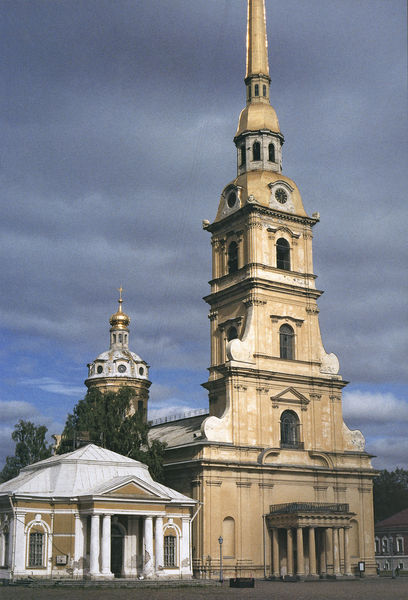
Titel: St. Peter und Paul in St. Petersburg
Künstler: Domenico Trezzini
Standort: St. Petersburg, Kathedrale St. Peter und Paul (EU - Russland)
Schlagwörter: baum, himmel, wolken, bäume, gelb, fenster, orange, säulen, spitze, kirche, gold, turm, fassade, russland, kuppel, stil, foto, fotografie, spiel, kreuz, paul, voluten, grab, bootshaus, portikus, antik, museum, russisch, spitzgiebel, sankt petersburg, peter, zaren, glockenspiel